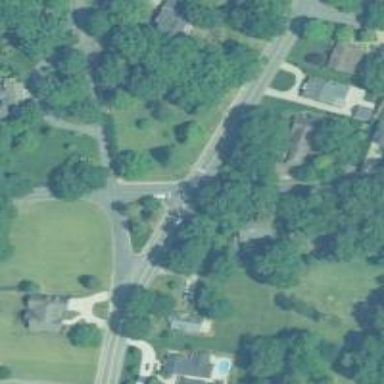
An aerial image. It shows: Tertiary road.